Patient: sex F, age 58
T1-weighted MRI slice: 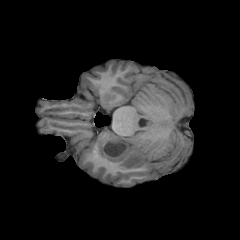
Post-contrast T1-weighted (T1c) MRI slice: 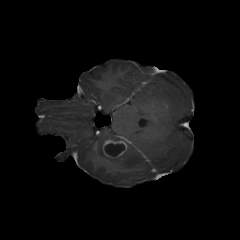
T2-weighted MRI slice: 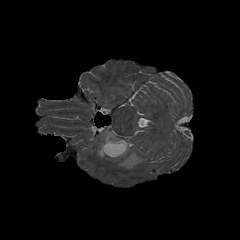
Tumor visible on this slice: yes
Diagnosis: Glioblastoma, IDH-wildtype
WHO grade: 4